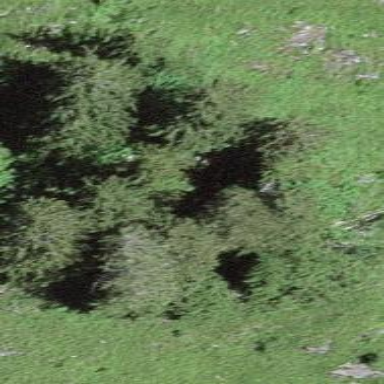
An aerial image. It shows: Forest area.